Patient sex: M
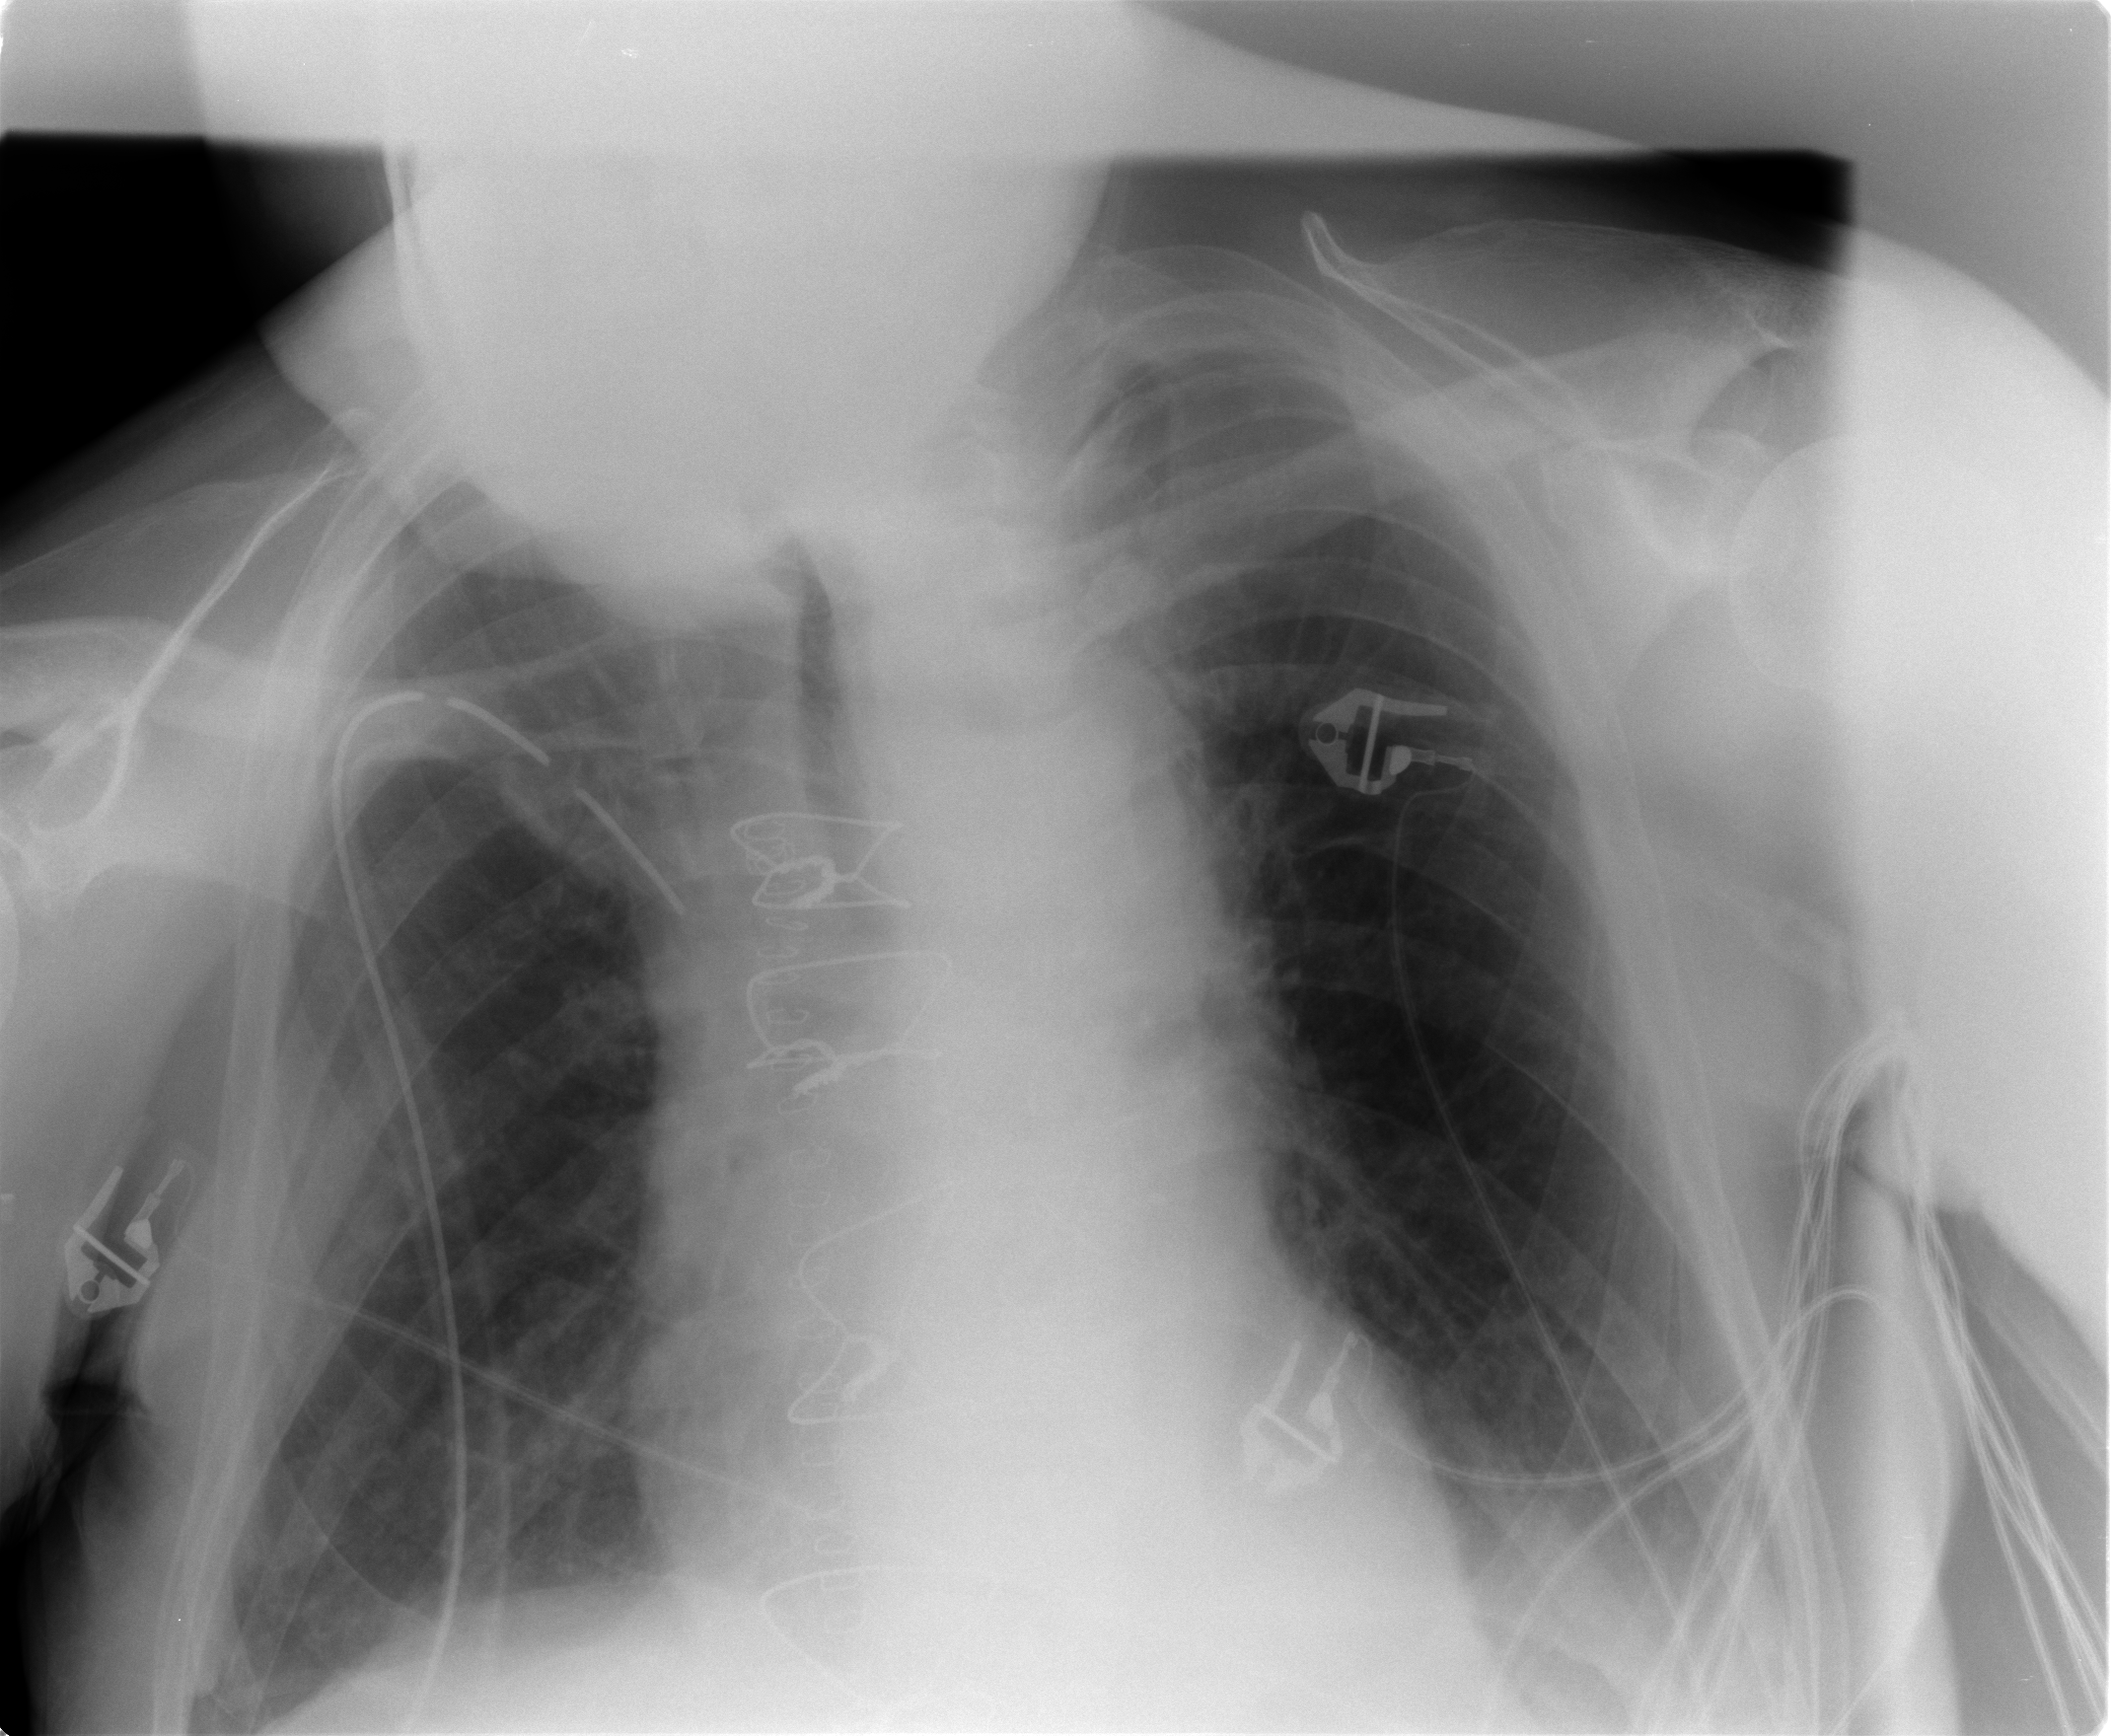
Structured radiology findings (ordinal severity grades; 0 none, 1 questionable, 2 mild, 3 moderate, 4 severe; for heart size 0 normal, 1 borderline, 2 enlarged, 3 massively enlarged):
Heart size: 2
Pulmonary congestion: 2
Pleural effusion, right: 0
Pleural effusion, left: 0
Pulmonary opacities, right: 0
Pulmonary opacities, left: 0
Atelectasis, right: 2
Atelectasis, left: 2